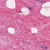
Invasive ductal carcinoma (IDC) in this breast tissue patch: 0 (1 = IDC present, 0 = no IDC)